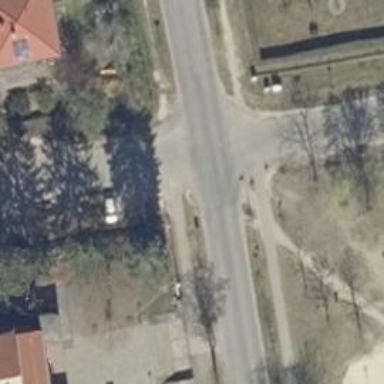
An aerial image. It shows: Unmarked crossing on the road.